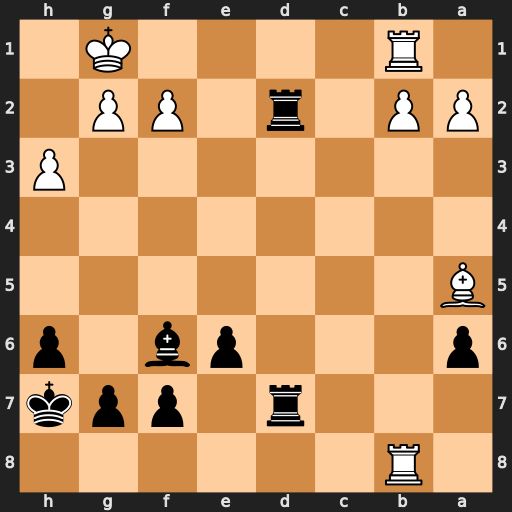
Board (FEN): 1R6/3r1ppk/p3pb1p/B7/8/7P/PP1r1PP1/1R4K1
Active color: b
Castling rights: -
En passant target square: -
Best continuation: Rd1+ Rxd1 Rxd1+